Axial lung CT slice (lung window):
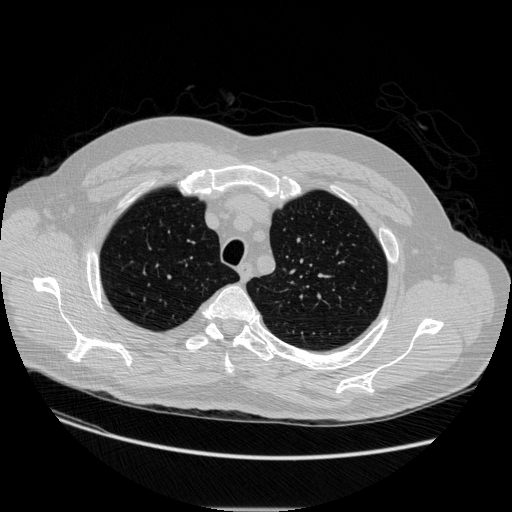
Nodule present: no